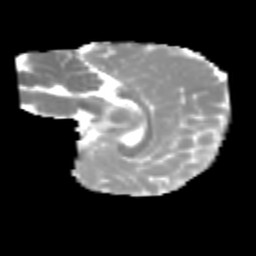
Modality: MD
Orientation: sagittal
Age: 7
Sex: male
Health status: healthy